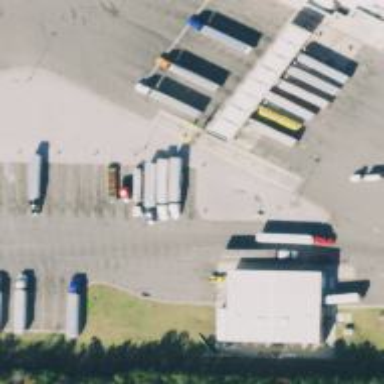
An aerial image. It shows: Weighbridge facility.